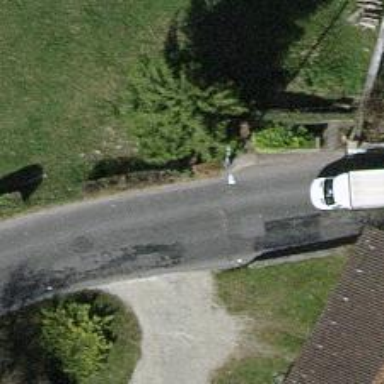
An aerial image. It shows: Hedge acting as barrier.